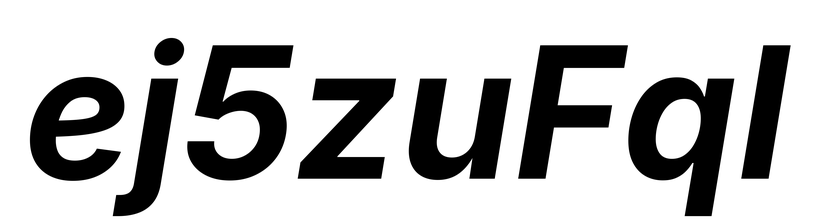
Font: Inter-Italic_Bold_Italic